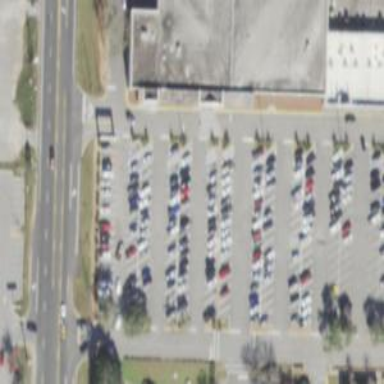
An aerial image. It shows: Parking space.